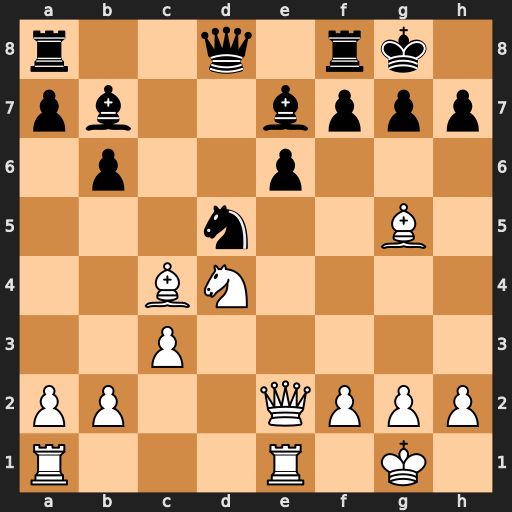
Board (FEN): r2q1rk1/pb2bppp/1p2p3/3n2B1/2BN4/2P5/PP2QPPP/R3R1K1
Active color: w
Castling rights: -
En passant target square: -
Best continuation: Nxe6 fxe6 Qxe6+